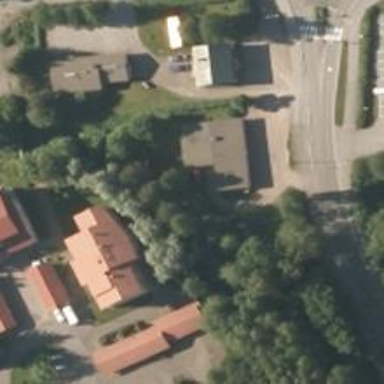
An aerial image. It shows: Veterinary facility.